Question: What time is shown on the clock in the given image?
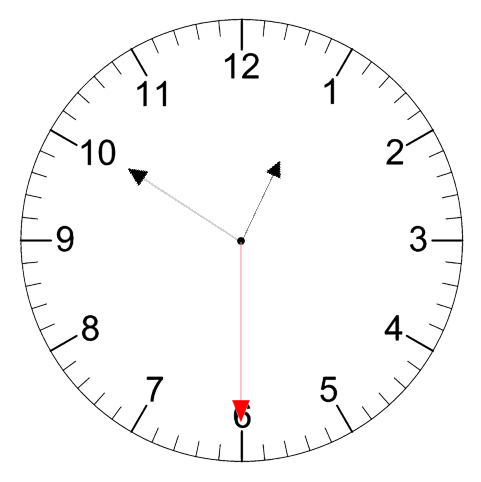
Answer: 12:50:30